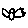
Label: bird